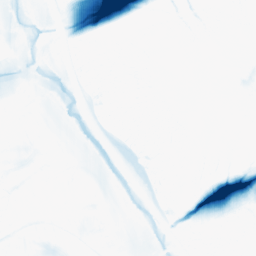
Category: morphological
Decomposition family: morphological_ellipse
Decomposition parameters: operation: closing
width: 50
height: 10
Upsampling method: sinc_hamming
Upsampling parameters: scale: 4
kernel_size: 8
Upsampling scale: 4